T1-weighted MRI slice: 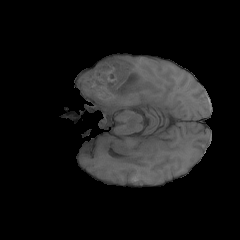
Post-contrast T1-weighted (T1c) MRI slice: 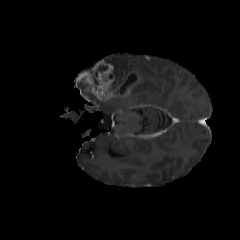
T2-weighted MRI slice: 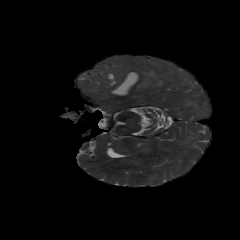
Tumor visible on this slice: yes